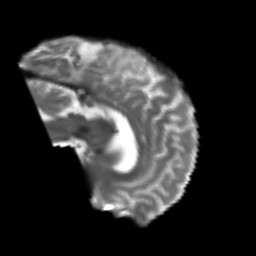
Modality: T2w
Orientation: sagittal
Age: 43
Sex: male
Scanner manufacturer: siemens
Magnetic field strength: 3 T
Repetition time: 4.999 s
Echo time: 0.07946 s